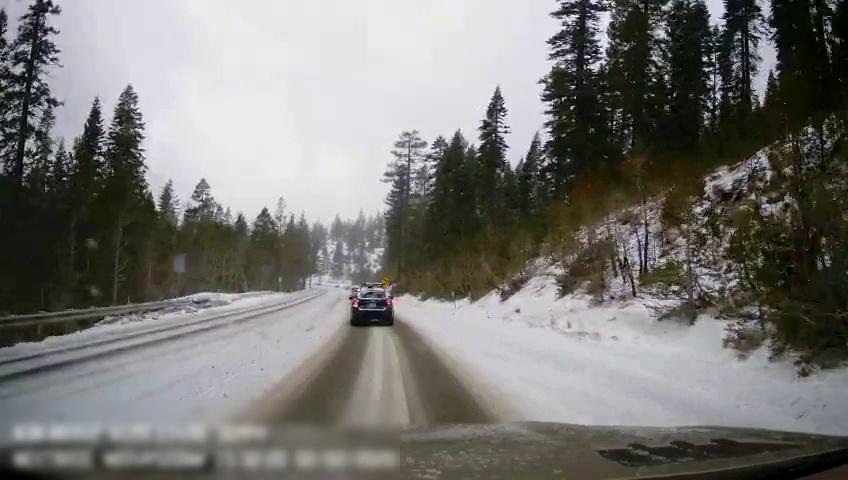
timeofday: Day
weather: Snowy
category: Drivable Space
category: Vehicles | Car
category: Traffic | Signs